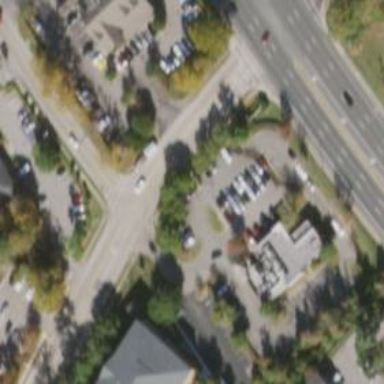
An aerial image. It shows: Commercial restaurant.